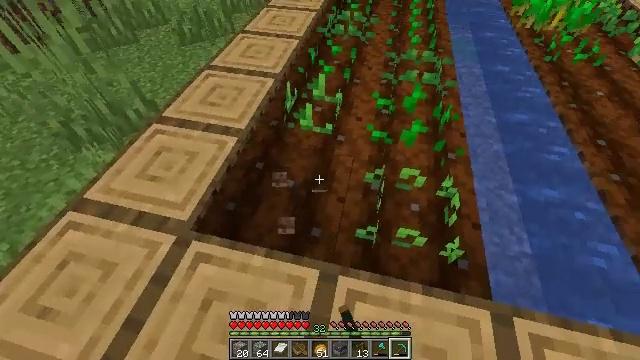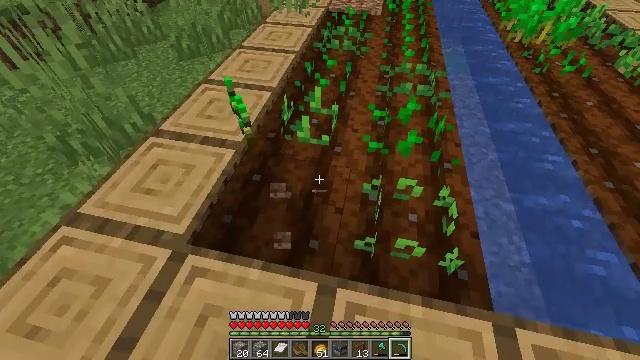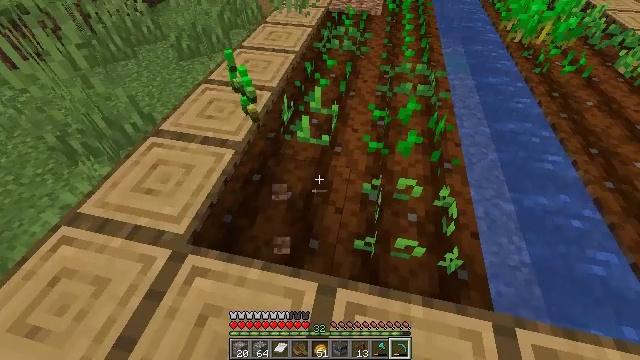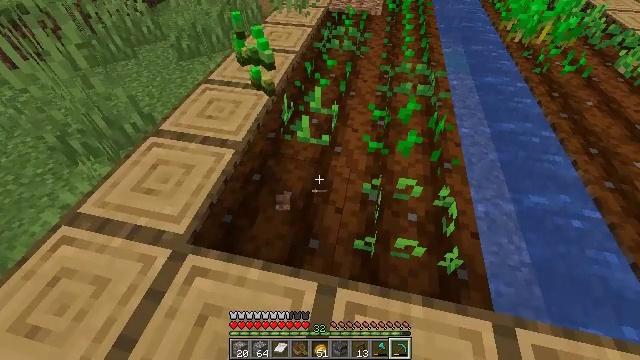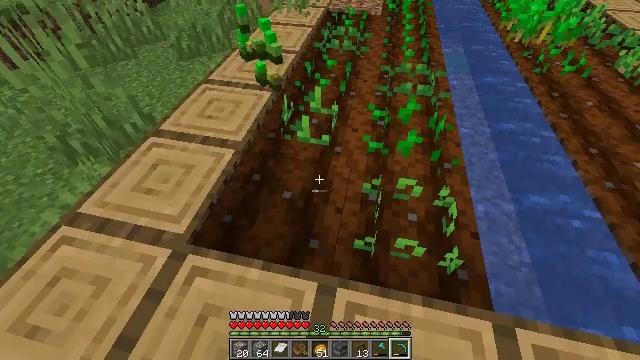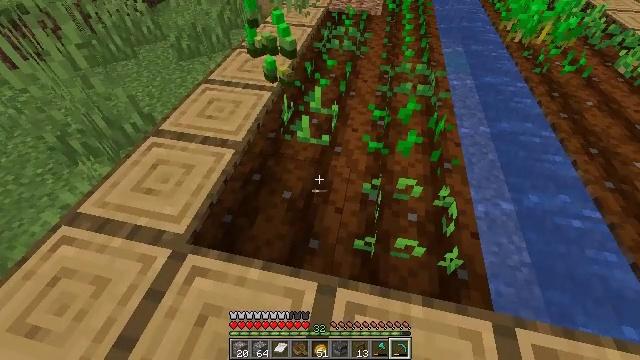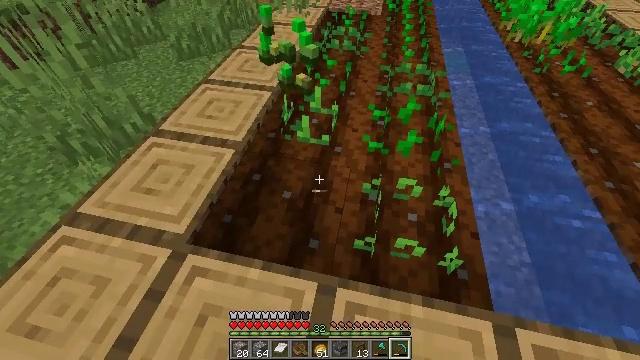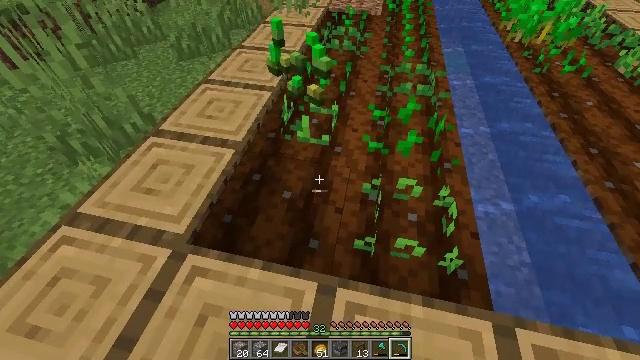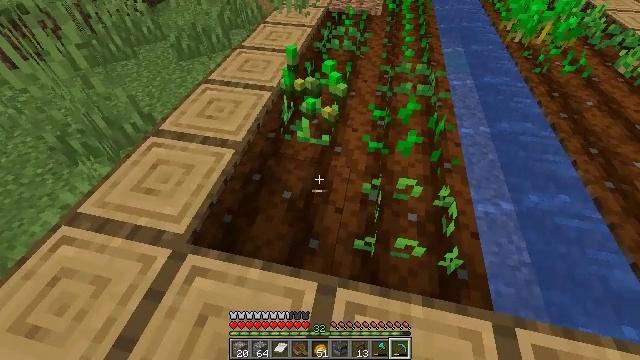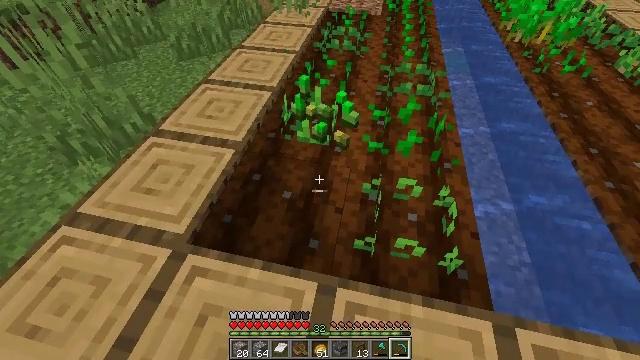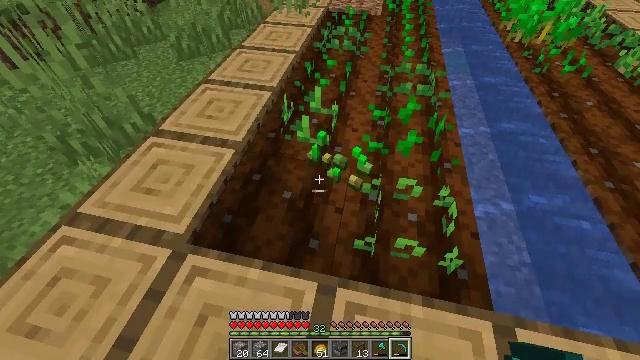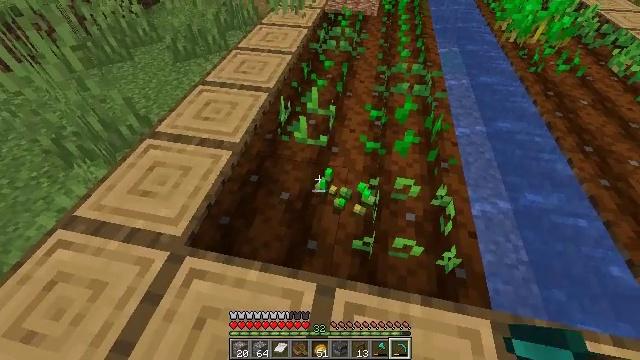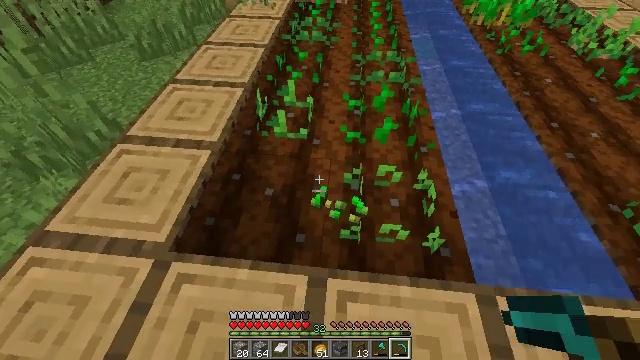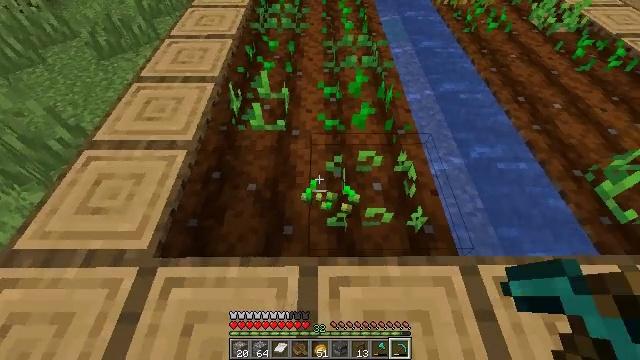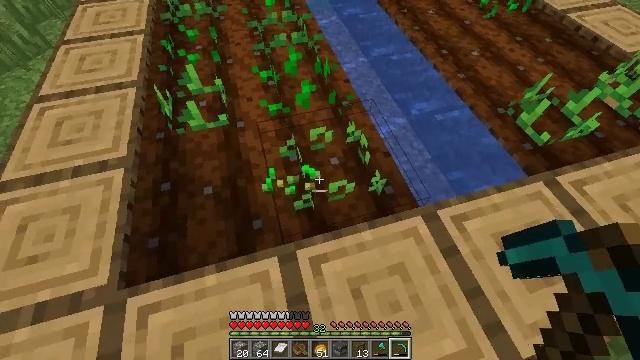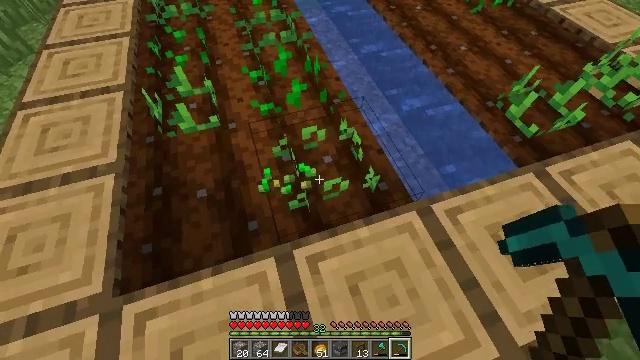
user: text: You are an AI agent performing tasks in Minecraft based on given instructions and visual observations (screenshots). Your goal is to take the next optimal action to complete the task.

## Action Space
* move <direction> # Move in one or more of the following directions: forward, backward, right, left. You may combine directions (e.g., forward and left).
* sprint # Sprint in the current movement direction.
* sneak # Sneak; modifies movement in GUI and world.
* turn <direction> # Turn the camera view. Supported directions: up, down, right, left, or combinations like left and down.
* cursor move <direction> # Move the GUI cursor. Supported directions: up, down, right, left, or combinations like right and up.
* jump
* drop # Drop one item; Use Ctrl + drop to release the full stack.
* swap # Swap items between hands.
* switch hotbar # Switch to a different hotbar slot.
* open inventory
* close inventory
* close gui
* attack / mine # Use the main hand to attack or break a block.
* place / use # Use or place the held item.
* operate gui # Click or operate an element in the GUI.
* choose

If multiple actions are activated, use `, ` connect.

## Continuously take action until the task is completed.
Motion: motion action
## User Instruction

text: Harvest beetroots from the farm.
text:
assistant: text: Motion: turn up
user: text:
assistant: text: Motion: no_op
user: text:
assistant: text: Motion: no_op
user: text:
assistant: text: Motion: no_op
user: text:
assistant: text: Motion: no_op
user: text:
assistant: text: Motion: no_op
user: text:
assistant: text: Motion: no_op
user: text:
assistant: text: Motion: no_op
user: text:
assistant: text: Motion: no_op
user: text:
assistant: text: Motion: no_op
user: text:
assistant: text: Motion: no_op
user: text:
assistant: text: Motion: turn right and down
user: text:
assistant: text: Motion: turn right and down
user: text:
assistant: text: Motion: turn right and down
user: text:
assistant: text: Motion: turn right
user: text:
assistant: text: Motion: no_op
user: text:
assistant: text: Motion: no_op
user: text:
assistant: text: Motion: turn up
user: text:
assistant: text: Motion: turn left and up
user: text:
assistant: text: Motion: no_op
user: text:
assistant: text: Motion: no_op
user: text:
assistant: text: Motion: attack / mine
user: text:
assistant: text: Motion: attack / mine
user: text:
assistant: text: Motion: turn left and up
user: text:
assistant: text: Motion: move forward, turn up
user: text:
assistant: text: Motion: move forward, turn up
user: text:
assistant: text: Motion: no_op